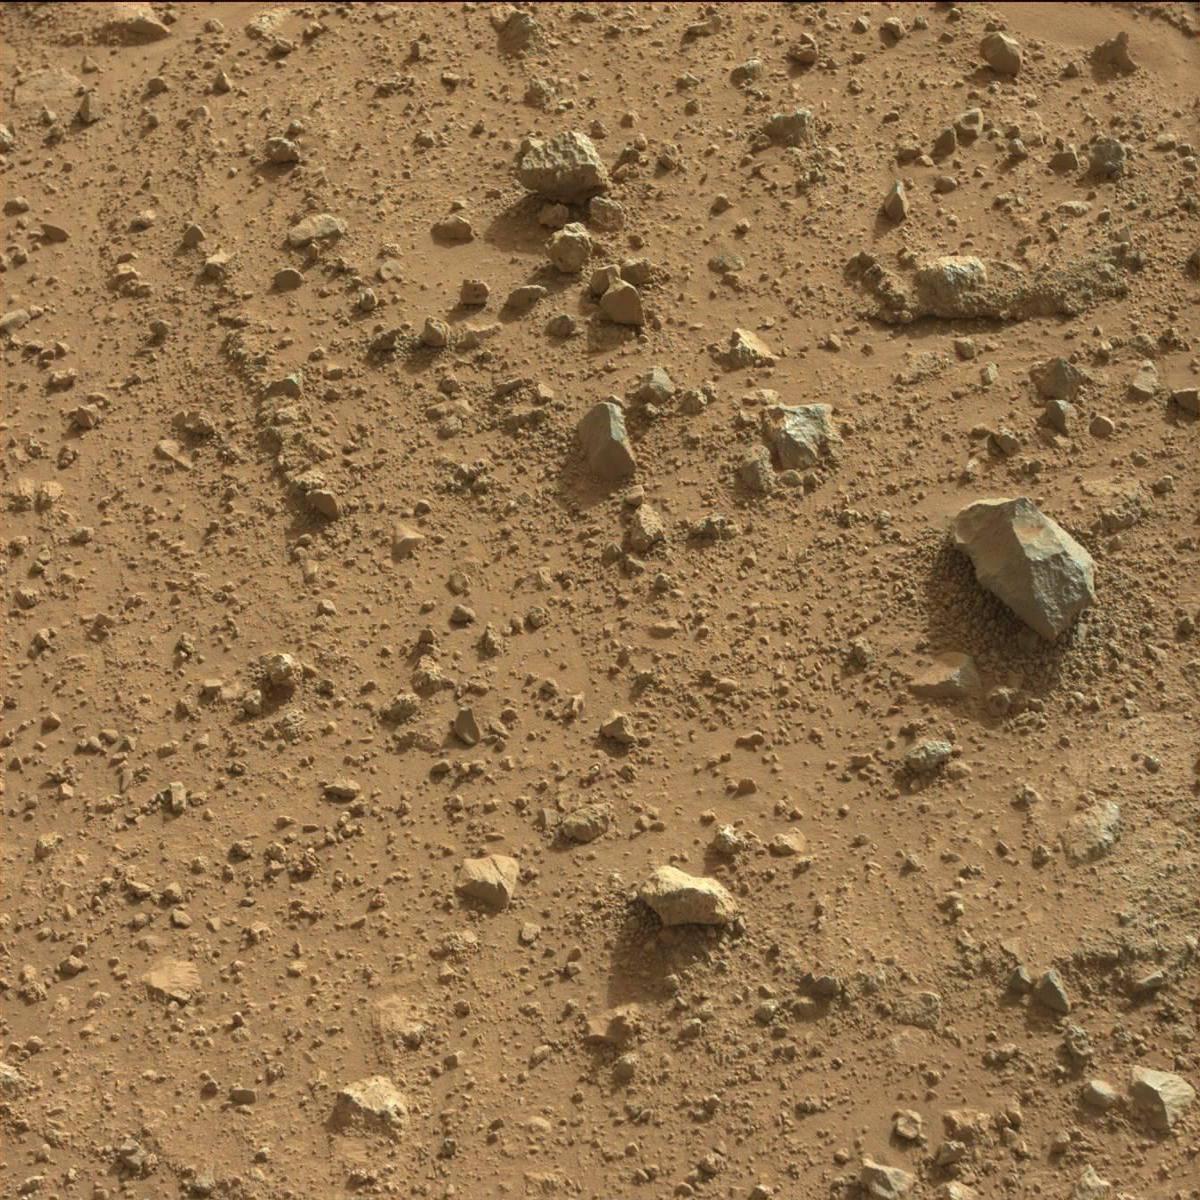
Terrain classes present: Bedrock, Rock, Sand / Soil